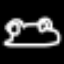
Label: frog